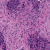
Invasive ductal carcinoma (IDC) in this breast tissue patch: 1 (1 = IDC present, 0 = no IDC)